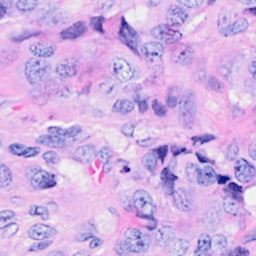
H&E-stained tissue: Breast